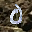
Label: 0